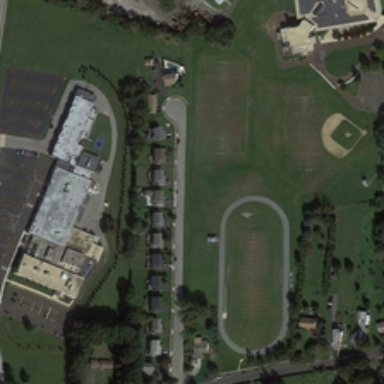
Some buildings and green trees are in a school with a playground and a baseball field .